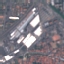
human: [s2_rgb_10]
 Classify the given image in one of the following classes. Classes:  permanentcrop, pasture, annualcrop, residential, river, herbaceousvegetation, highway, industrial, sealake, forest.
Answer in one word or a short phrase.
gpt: Industrial